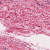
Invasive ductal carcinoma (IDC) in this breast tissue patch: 0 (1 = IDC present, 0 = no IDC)